Field crop: maize
Growth stage: 2
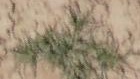
Species: salsola